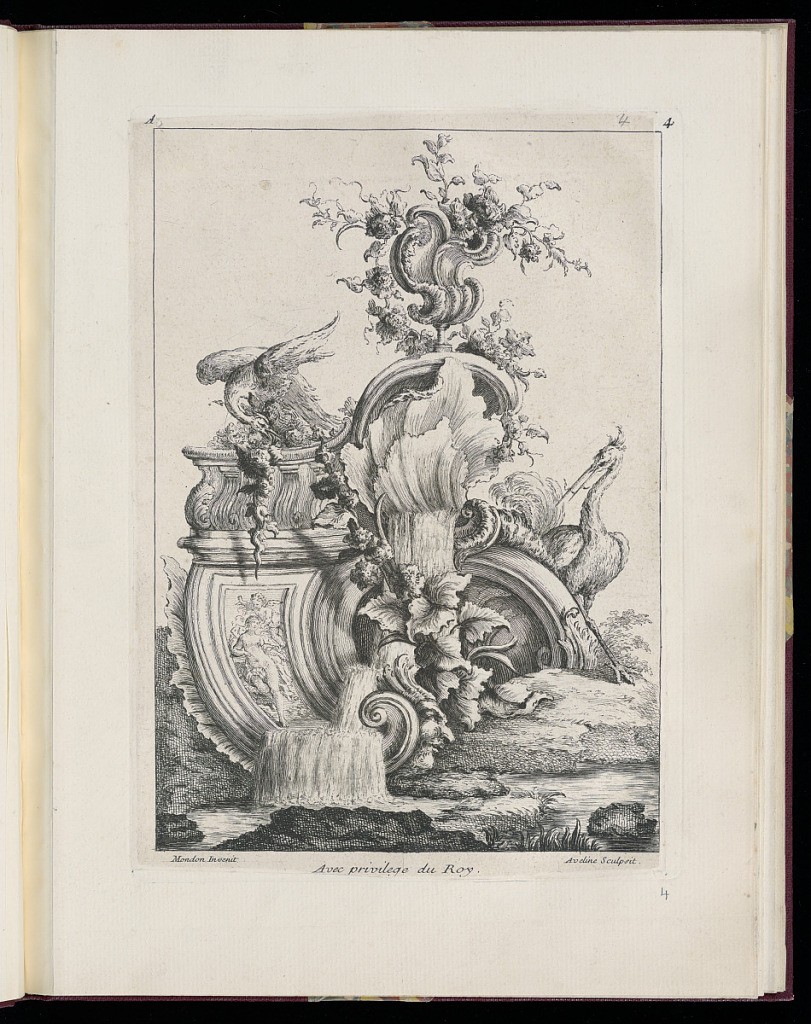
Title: Rocaille Fountain Design
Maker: François-Thomas Mondon, French, 1709 – 1755
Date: after 1736
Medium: Etching on laid paper
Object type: Print
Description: A print from a series of seven designs for rococo ornament, cartouches and vignettes of figures and rocaille motifs. A fantastical fountain within a landscape, featuring C-scrolls, acanthus leaves, foliage, a mask, and shell motifs with a frieze of columns and topped with a rocaille vase, with flowering branches and two birds. The base of the fountain features a female figure and a putti carved in relief. The water from the fountain is flowing into a stream with rocks and foliage. The plate is signed with an address.